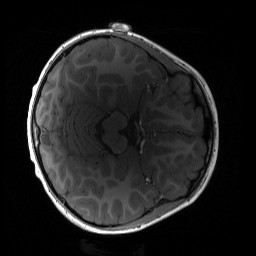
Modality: T1w
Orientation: axial
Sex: male
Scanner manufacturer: siemens
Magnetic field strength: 3 T
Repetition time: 1.9 s
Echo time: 0.00243 s